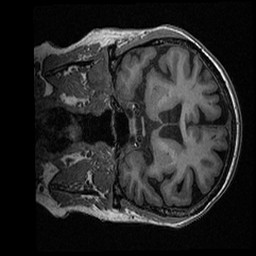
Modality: T1w
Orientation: coronal
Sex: female
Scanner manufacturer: ge
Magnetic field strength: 3 T
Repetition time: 0.0064 s
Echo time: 0.00281 s